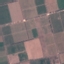
Land use / land cover: PermanentCrop